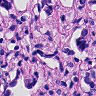
Metastatic tissue present: yes